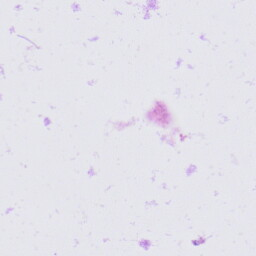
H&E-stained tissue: Prostate